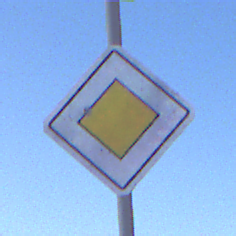
Verkehrszeichen: Vorfahrtsstrasse
Umgebung: Outdoor, Nature
Tageszeit: MorningAfternoon
Wetter: PartlyCloudy
Licht: Natural
Jahreszeit: NotSpecified
Kontrast: HighContrast